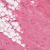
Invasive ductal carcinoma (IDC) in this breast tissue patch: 0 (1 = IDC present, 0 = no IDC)